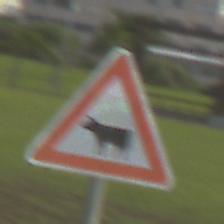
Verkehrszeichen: ViehtriebRechts
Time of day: MorningAfternoon
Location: Outdoor (Suburban)
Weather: PartlyCloudy
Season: NotSpecified
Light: Natural